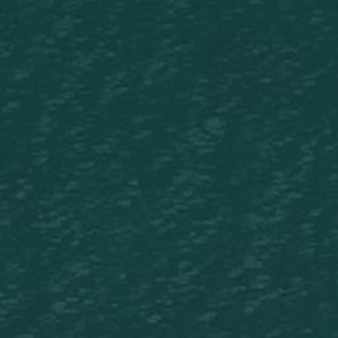
Label: other